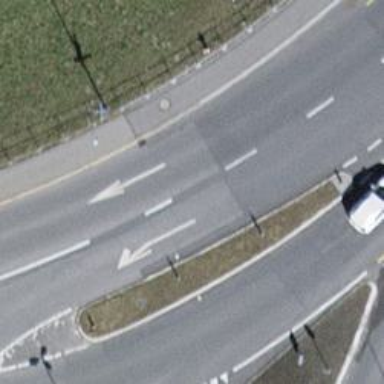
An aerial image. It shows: Paved traffic island used for traffic calming.